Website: ulta-beauty
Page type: account-selection
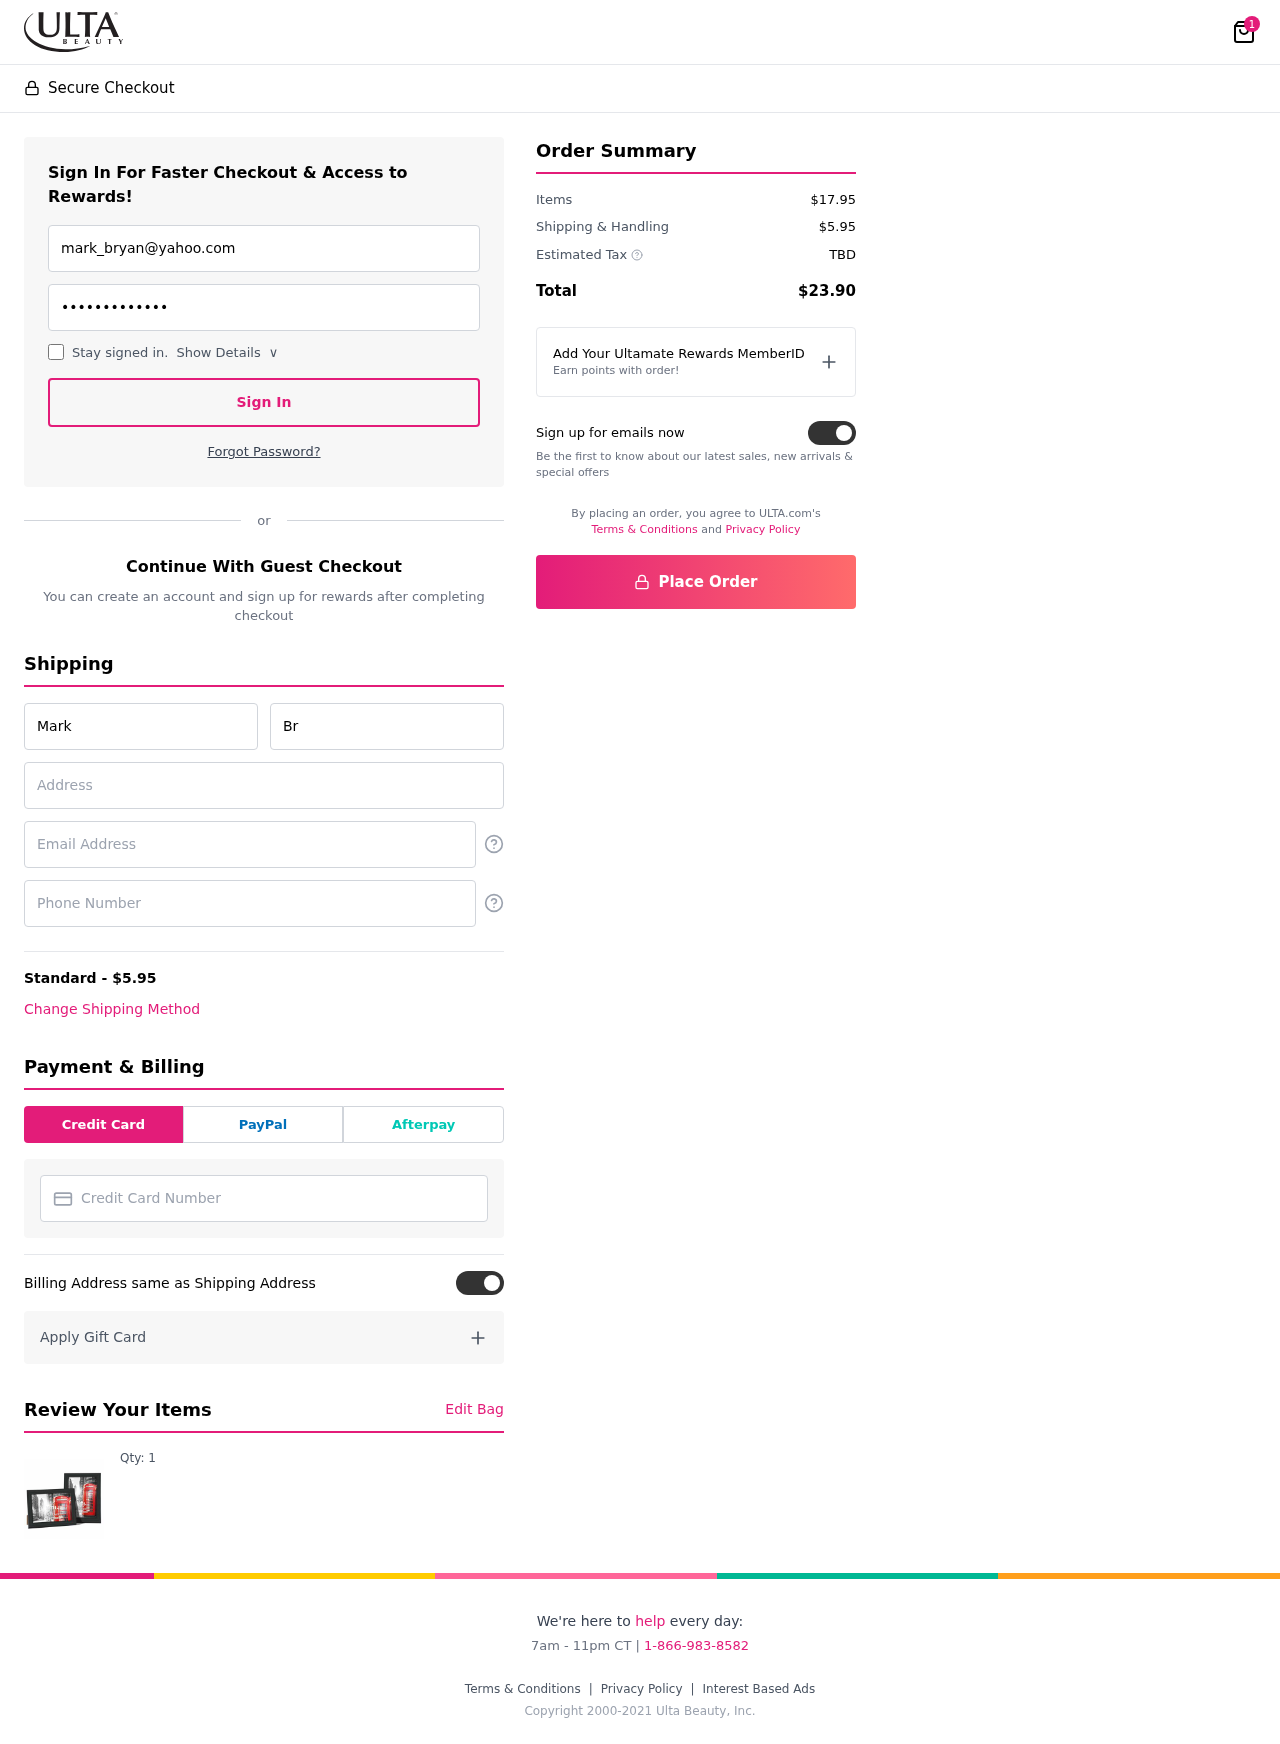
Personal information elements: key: PII_CARD_NUMBER
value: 5160 3039 5089 0726
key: PII_EMAIL
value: mark_bryan@yahoo.com
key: PII_EMAIL2
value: mark_bryan@yahoo.com
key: PII_FIRSTNAME
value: Mark
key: PII_LASTNAME
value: Bryan
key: PII_PHONE
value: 5684854054
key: PII_STREET
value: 841 Anderson Fords Apt. 510
Product elements: key: PRODUCT1_QUANTITY
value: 1
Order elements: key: ORDER_NUM_ITEMS
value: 1
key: ORDER_SHIPPING_COST
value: $5.95
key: ORDER_SUBTOTAL
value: $17.95
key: ORDER_TAX
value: TBD
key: ORDER_TOTAL
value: $23.90